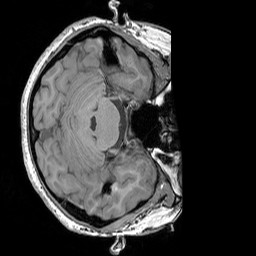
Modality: T1w
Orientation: axial